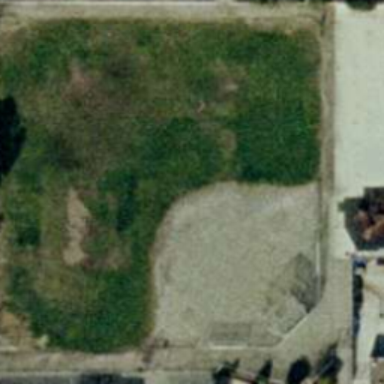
This is an old baseball diamond .